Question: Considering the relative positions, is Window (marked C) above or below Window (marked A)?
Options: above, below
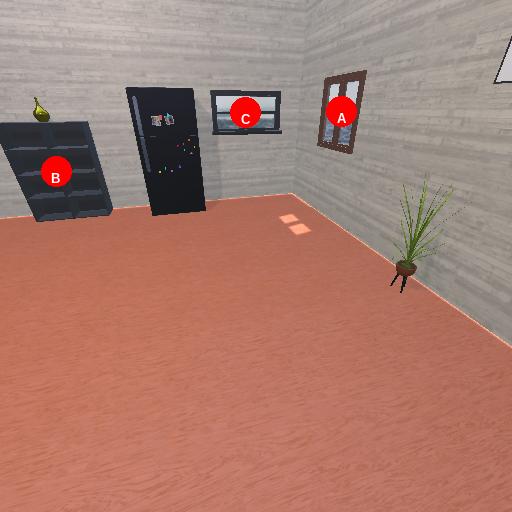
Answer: above